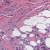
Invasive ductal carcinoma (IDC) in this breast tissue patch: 1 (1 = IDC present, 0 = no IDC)